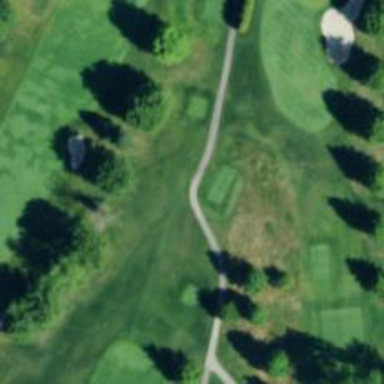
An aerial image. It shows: Pathway for golfing.